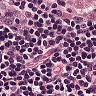
Metastatic tissue present: no